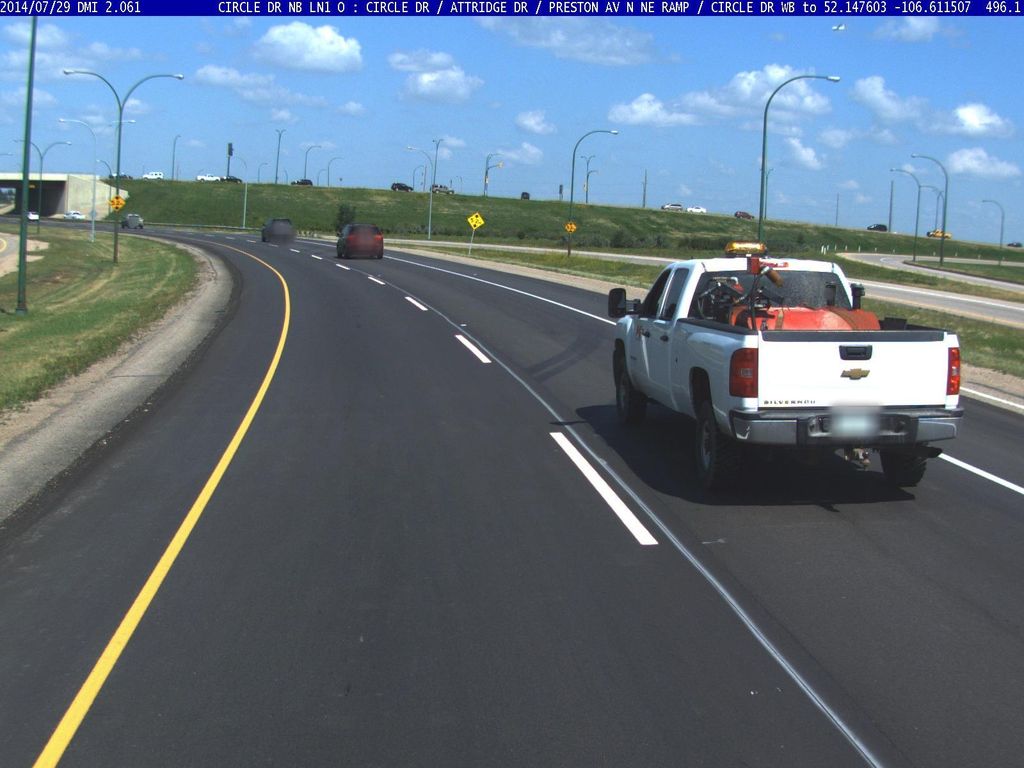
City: saskatoon